Question: I am using <URL> and I already set code for that.
'''
AbstractWheel wheelHorizontalView1 = (AbstractWheel) findViewById(R.id.wheelHorizontalView1);
NumericWheelAdapter minAdapter = new NumericWheelAdapter(this, 1, 15,"%01d");
minAdapter.setItemResource(R.layout.wheel_text_centered_dark_back);
minAdapter.setItemTextResource(R.id.text);
wheelHorizontalView1.setViewAdapter(minAdapter);
'''
Here is how it looks like:

So, my question is how to get 3 as my selected text ?
Here is xml if needed,
'''
<RelativeLayout
android:layout_width="match_parent"
android:layout_height="wrap_content"
android:layout_marginLeft="20dp"
android:layout_marginRight="20dp"
android:layout_marginTop="20dp">
<View
android:layout_width="40dp"
android:layout_height="40dp"
android:layout_centerHorizontal="true"
android:layout_marginTop="65dp"
android:background="#007704" />
<com.spinnerwheel.WheelHorizontalView
android:id="@+id/wheelHorizontalView1"
android:layout_width="match_parent"
android:layout_height="wrap_content"
android:layout_centerHorizontal="true"
android:layout_marginTop="60dp"
app:selectionDivider="@android:color/white"
app:selectionDividerWidth="2dp"
app:visibleItems="6" />
</RelativeLayout>
'''
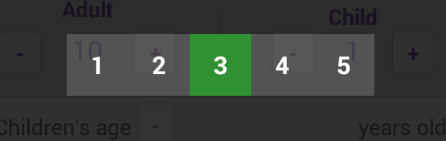
Answer: You should call 'setCurrentItem(int index)' function:
'''
wheelHorizontalView1.setCurrentItem(2);
'''
If you want to know when the user changed the value
you have to implement this listener.
'''
wheelHorizontalView1.addChangingListener(changedListener);
...
...
// Wheel changed listener
private OnWheelChangedListener changedListener = new OnWheelChangedListener() {
public void onChanged(AbstractWheel wheel, int oldValue, int newValue) {
// newValue is the currently selected item
}
};
'''